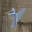
Label: 4